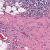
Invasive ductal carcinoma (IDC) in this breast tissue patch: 1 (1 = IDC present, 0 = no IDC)